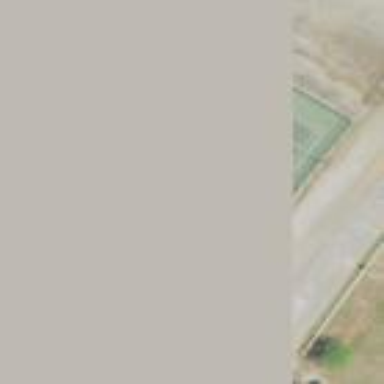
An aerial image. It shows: Tennis court on the leisure land pitch.